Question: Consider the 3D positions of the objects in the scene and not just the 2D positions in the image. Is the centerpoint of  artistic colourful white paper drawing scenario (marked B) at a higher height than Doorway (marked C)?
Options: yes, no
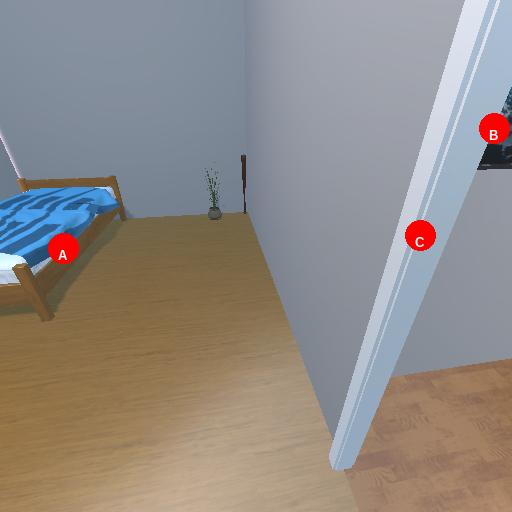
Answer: yes